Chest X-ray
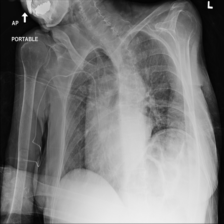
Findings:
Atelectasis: negative
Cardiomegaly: negative
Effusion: negative
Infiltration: negative
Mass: negative
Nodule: negative
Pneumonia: negative
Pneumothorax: negative
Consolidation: negative
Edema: negative
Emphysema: negative
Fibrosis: negative
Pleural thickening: negative
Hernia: negative